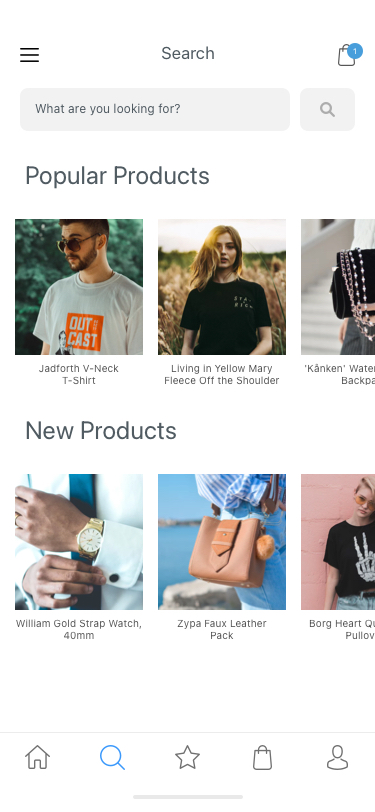
Text in this UI design:
William Gold Strap Watch, 40mm
Zypa Faux Leather
Pack
Borg Heart Quarter Zip Pullover

New Products
Jadforth V-Neck
T-Shirt
Living in Yellow Mary Fleece Off the Shoulder
'Kånken' Water Resistant Backpack
Popular Products
What are you looking for?
1
Search